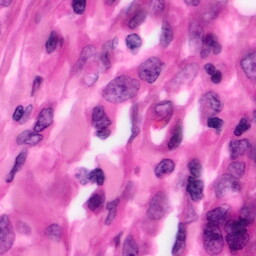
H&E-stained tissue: Pancreatic